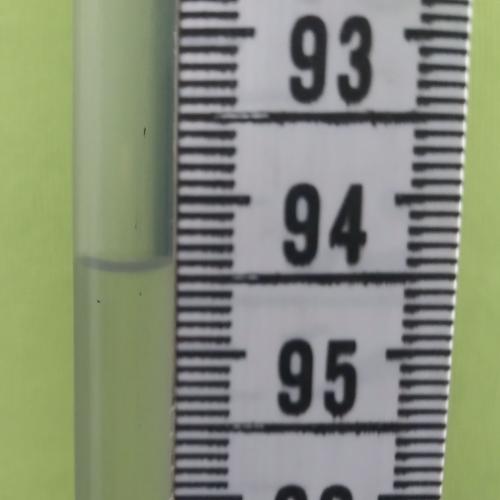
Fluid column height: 94.4 cm